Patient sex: M
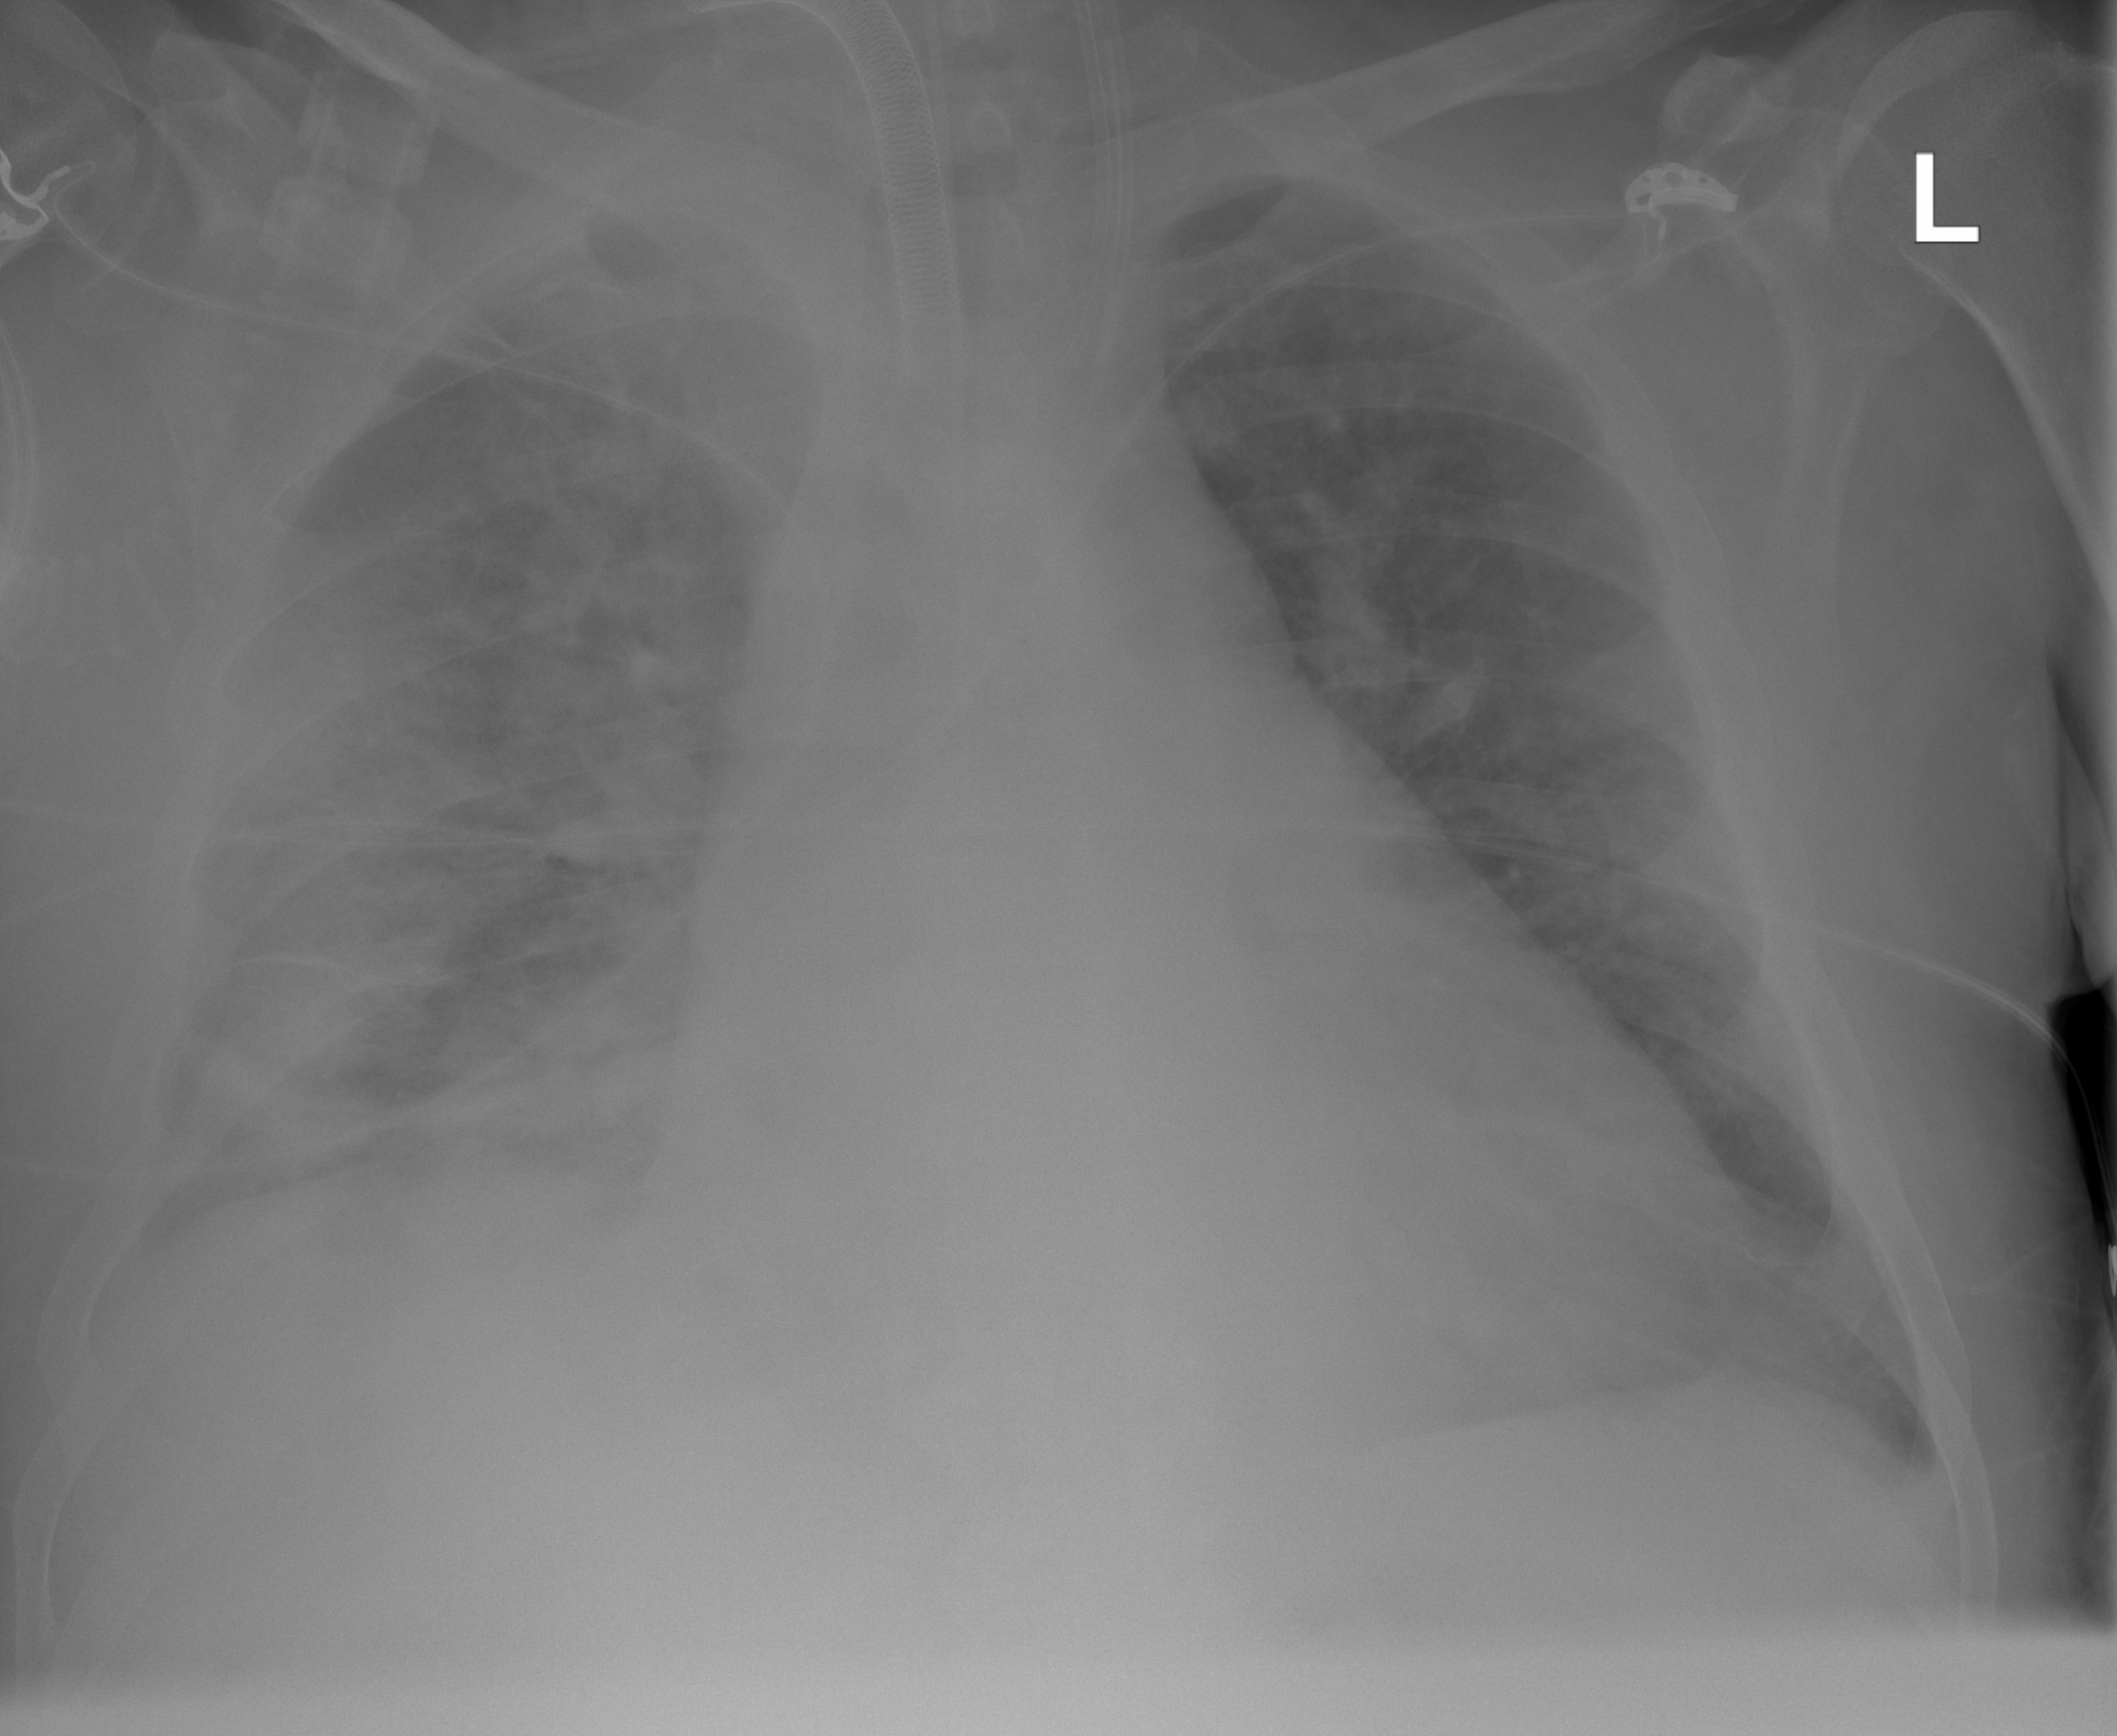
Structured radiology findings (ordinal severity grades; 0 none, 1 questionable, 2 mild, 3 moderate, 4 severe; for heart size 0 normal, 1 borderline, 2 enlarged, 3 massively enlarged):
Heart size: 2
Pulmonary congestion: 3
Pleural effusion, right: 2
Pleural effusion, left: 2
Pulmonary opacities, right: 4
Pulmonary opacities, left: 2
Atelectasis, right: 2
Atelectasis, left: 0